Question: I am building a C# project to detect all objects in the image , I don't want it to detect what is these objects , I just want it to detect the position of the objects in the image .
I have tried many ways to do it like <URL> tutorials, but these tutorials detect the known objects only but did not detect the position of an object if it do not know what is this object .
What I need is to detect the position of the object whether it recognize what is this object or not .
For example in this image

it detects the only the objects it recognize their type but I want it to detect all the objects in the image.
python code :
'''
detector = ObjectDetection()
detector.setModelTypeAsRetinaNet()
detector.setModelPath( os.path.join(execution_path , "resnet50_coco_best_v2.0.1.h5"))
detector.loadModel()
detections =
detector.detectObjectsFromImage(input_image=os.path.join(execution_path , rel_path ,file_name), output_image_path=os.path.join(execution_path ,new_file_name))
for eachObject in detections:
print(eachObject["name"] , " : " , eachObject["percentage_probability"] ," : " ,eachObject["box_points"] )
'''
using Alturos.Yolo library code :
'''
var configurationDetector = new ConfigurationDetector();
var config = configurationDetector.Detect();
using (var yoloWrapper = new YoloWrapper(config))
{
using (MemoryStream ms = new MemoryStream())
{
pictureBox1.Image.Save(ms, ImageFormat.Png);
var items = yoloWrapper.Detect(ms.ToArray());
yoloItemBindingSource.DataSource = items;
arr = items.ToArray();
}
}
'''
can anyone help or recommend another way please ?
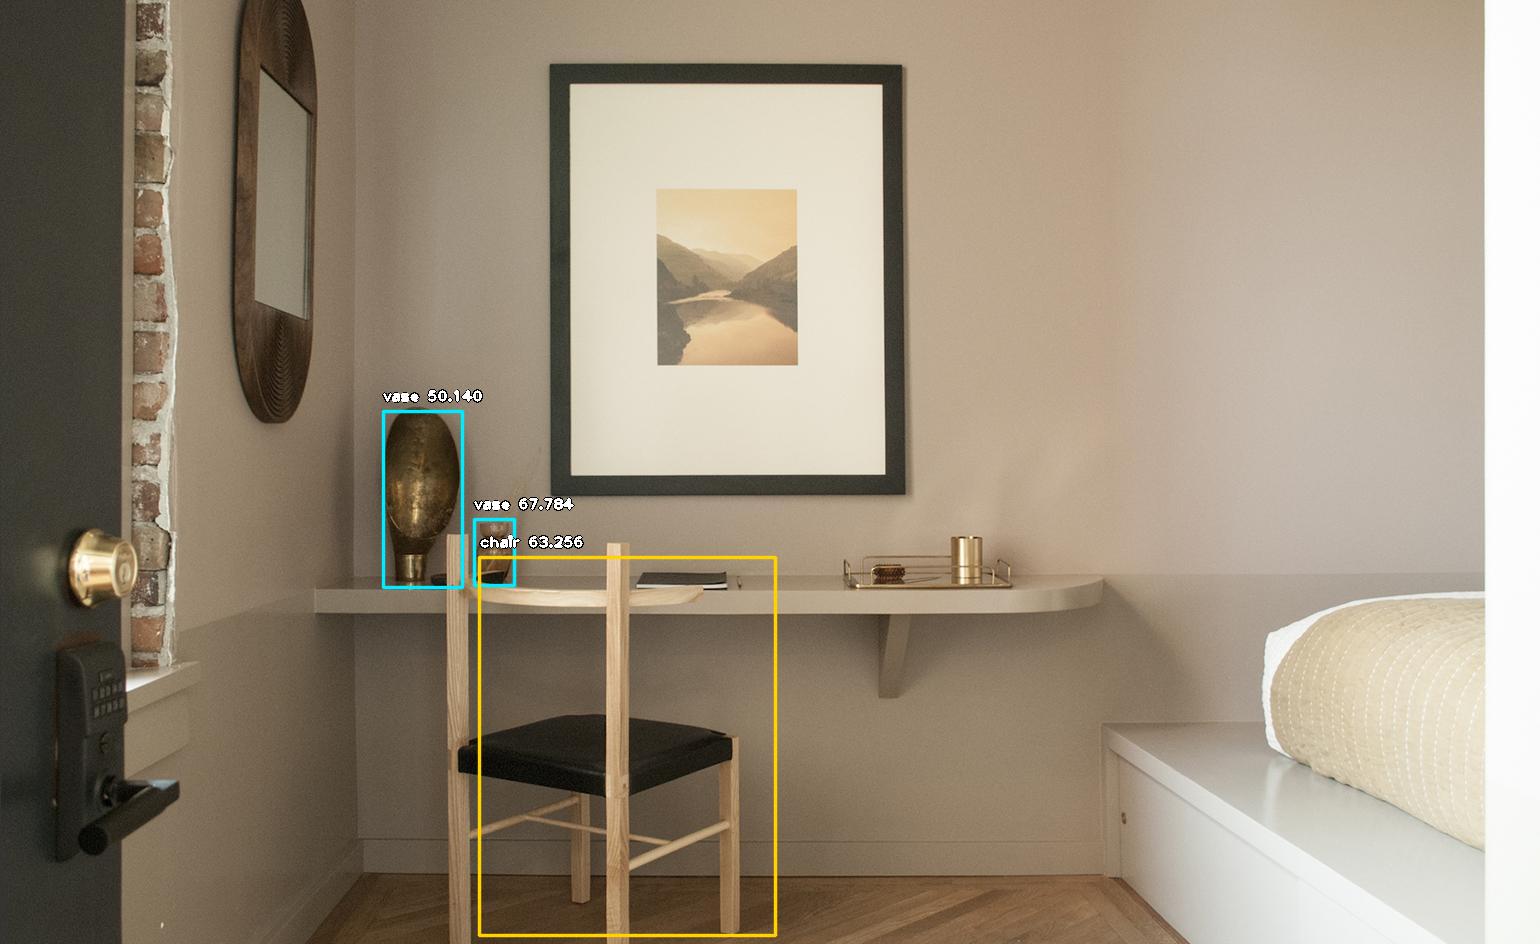
Answer: <URL> is a similar question with some answers that may help you. Here are a few options I have found:
<URL>
Some Methods:
'''
* ColorFiltering
* ChannelFiltering
* HSLFiltering
* YCbCrFiltering
* EuclideanColorFiltering
'''
<URL>